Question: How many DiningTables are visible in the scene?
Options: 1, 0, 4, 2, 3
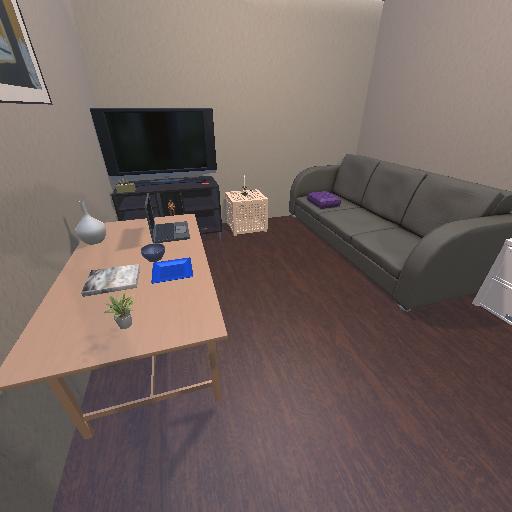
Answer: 1